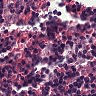
Metastatic tissue present: no